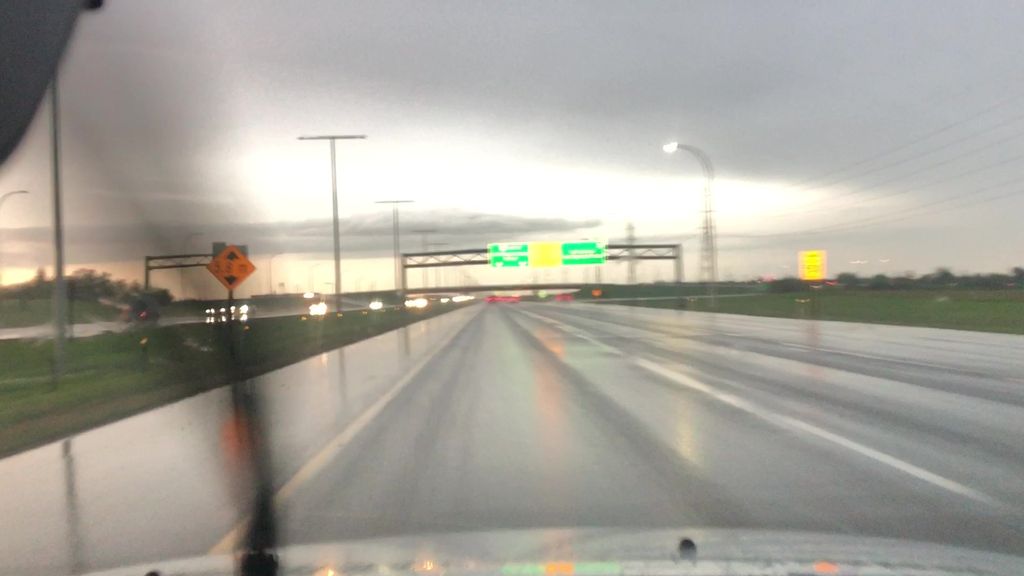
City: edmonton